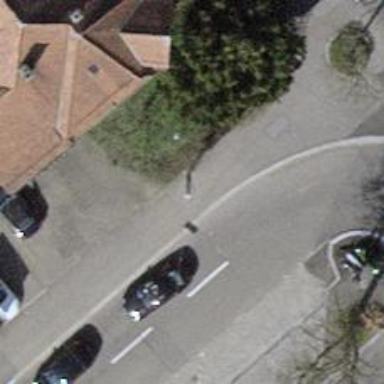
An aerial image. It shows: Sidewalk.